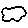
Label: cloud